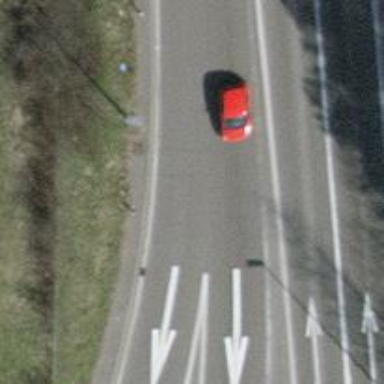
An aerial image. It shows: Trunk link highway.